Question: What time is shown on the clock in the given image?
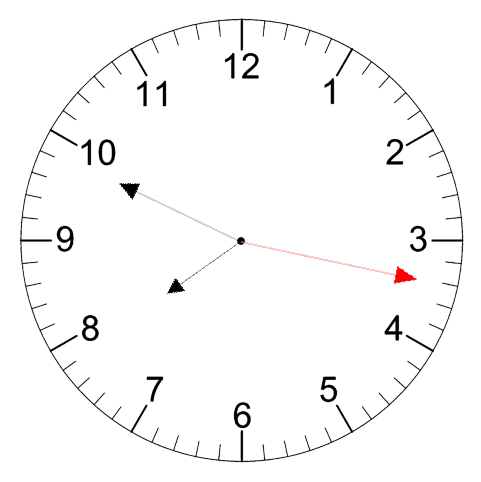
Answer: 07:49:17